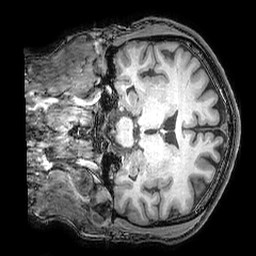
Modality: T1w
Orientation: coronal
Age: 47
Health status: ill
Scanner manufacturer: philips
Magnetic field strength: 3 T
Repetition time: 0.007 s
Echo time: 0.0035 s